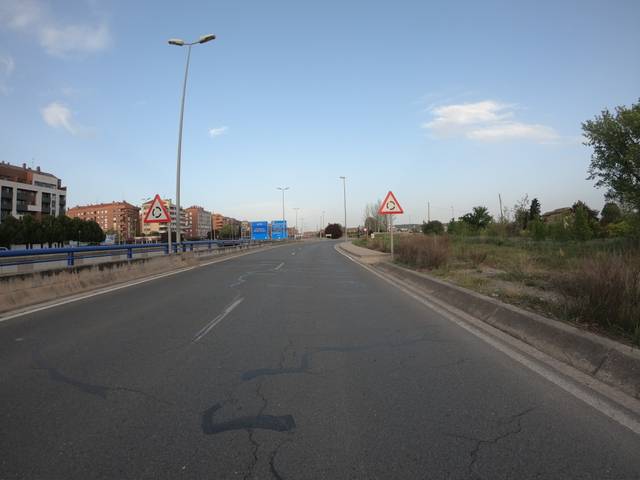
Region: Spain
Coordinates: 42.453, -2.442